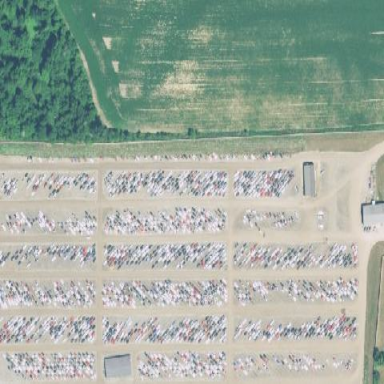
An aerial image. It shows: Industrial area designated for auto wrecking.